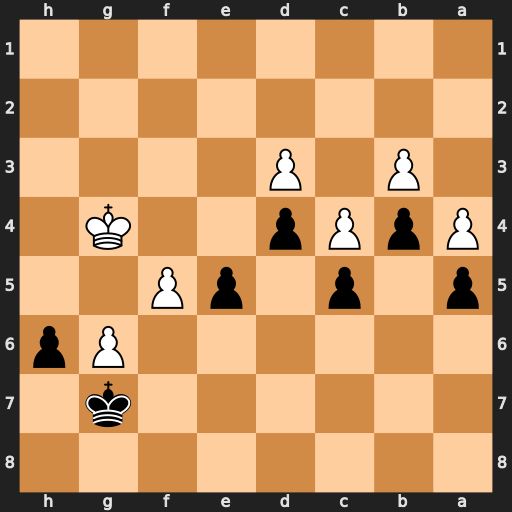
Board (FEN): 8/6k1/6Pp/p1p1pP2/PpPp2K1/1P1P4/8/8
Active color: b
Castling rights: -
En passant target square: -
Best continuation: e4 dxe4 d3 Kf3 h5 Ke3 h4